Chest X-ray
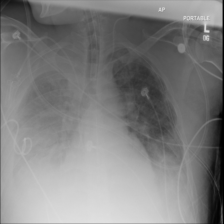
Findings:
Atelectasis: positive
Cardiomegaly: negative
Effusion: positive
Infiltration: positive
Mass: negative
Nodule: negative
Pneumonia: negative
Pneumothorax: negative
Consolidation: negative
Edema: negative
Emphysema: negative
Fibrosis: negative
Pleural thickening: negative
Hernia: negative